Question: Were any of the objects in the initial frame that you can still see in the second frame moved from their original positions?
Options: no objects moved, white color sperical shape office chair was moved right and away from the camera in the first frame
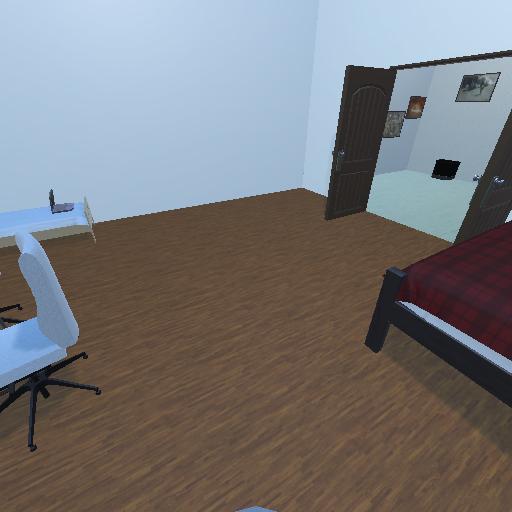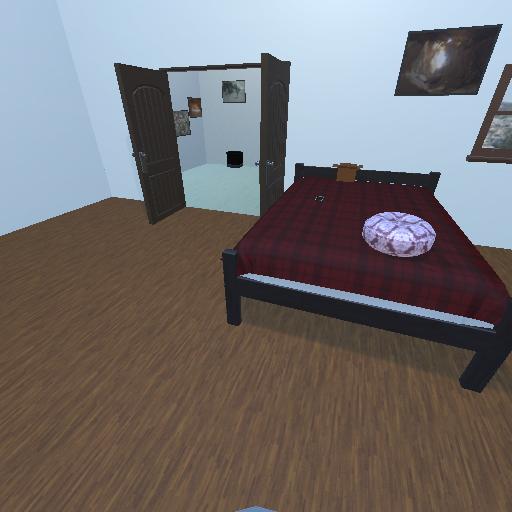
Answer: no objects moved